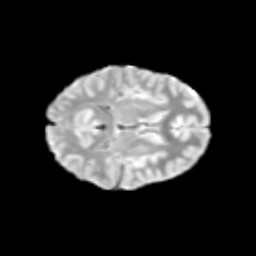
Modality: T2w
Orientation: axial
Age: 10
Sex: female
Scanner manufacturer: siemens
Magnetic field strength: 3 T
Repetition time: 3.8 s
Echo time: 0.07 s